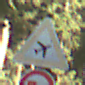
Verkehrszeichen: FlugbetriebLinks
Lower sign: UeberholverbotKraftfahrzeuge
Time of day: MorningAfternoon
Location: Outdoor (Nature)
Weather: Clear
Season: NotSpecified
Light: Natural